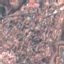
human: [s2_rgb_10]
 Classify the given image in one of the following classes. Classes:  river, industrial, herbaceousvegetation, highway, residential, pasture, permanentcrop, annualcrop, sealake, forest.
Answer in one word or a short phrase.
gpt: Residential